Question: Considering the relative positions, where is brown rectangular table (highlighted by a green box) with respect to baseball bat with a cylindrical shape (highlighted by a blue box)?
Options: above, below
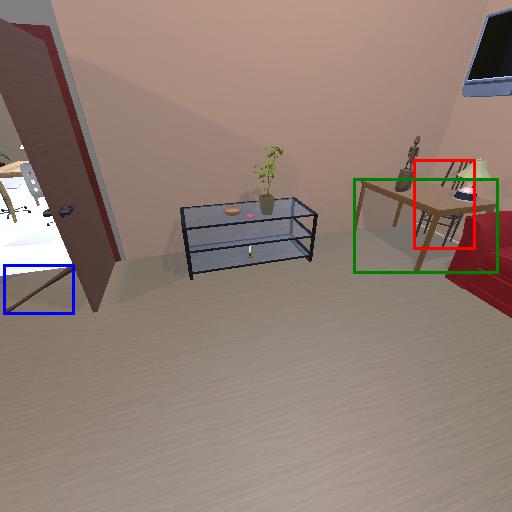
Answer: above